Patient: sex M, age 83
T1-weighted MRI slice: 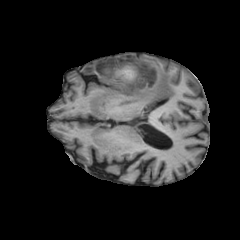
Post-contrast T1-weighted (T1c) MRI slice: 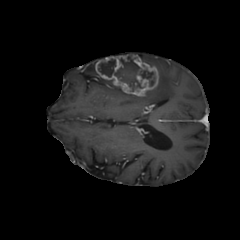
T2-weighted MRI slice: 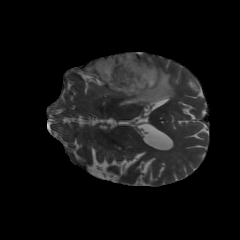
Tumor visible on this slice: yes
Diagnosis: Glioblastoma, IDH-wildtype
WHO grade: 4